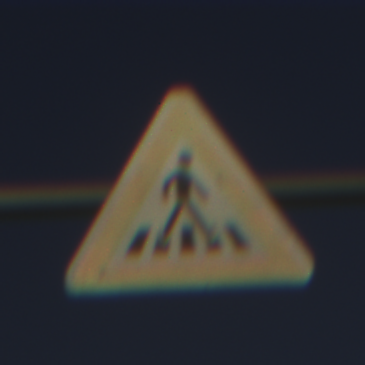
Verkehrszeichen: FussgaengerueberwegLinks
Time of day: SunriseSunset
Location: Outdoor (Nature)
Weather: Clear
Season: NotSpecified
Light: Natural